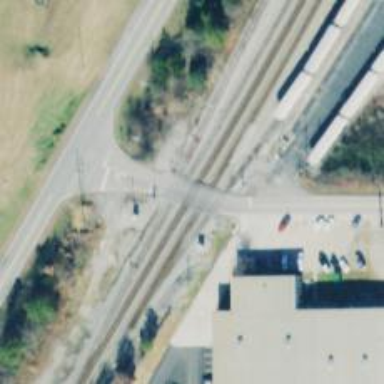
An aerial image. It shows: Level crossing on the railway with lights.